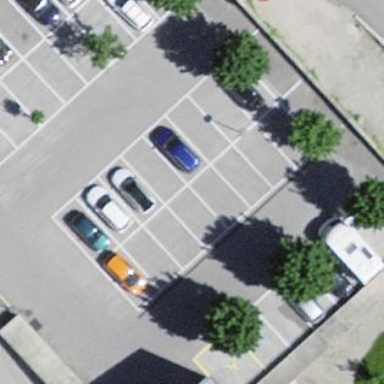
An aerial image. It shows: Parking area with surface.